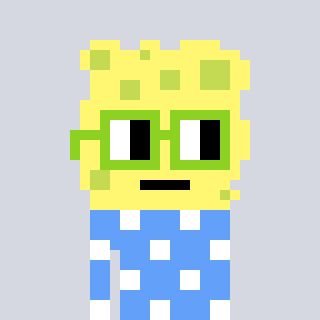
a pixel art character with square light green glasses, a sponge-shaped head and a blue-colored body on a cool background